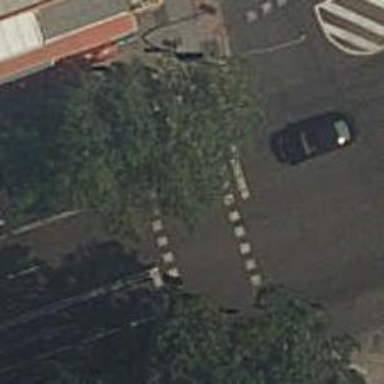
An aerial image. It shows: Crossing with traffic signals.